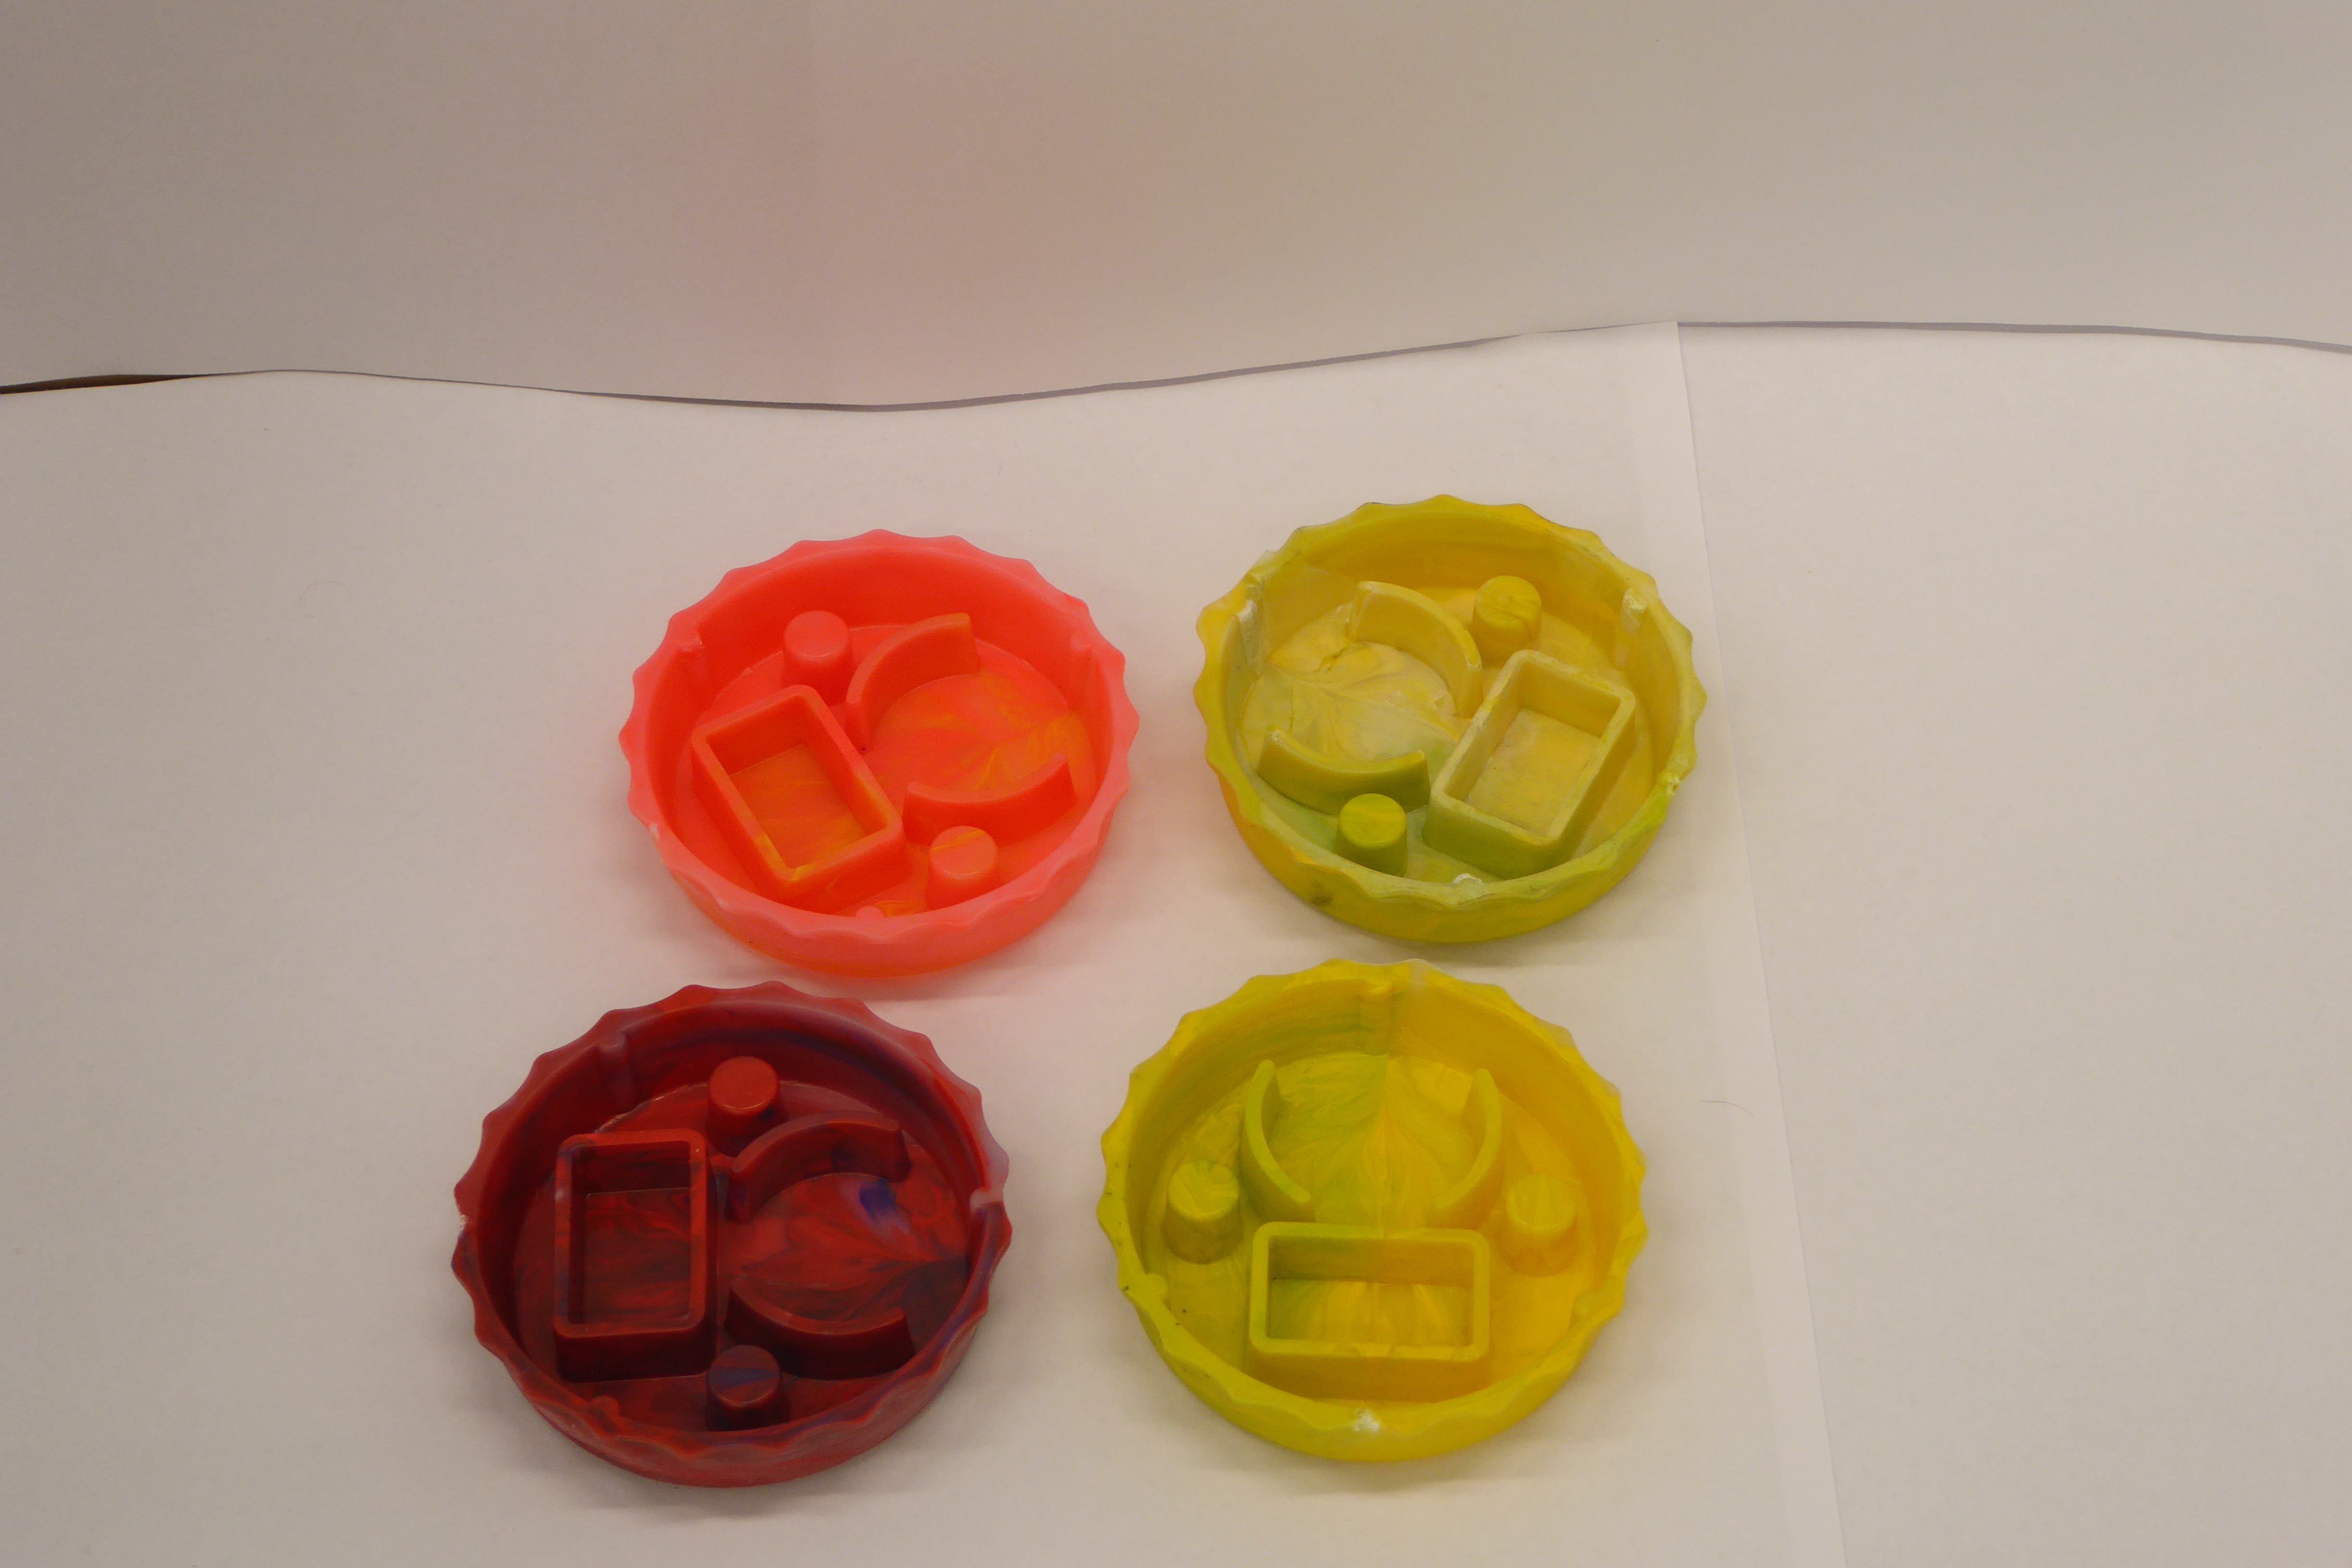
Label: Bottle Opener - Cover